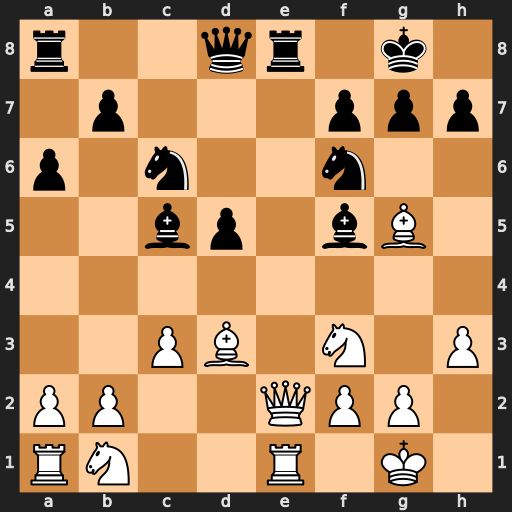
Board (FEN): r2qr1k1/1p3ppp/p1n2n2/2bp1bB1/8/2PB1N1P/PP2QPP1/RN2R1K1
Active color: w
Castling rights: -
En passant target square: -
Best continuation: Qxe8+ Qxe8 Rxe8+ Rxe8 Bxf5